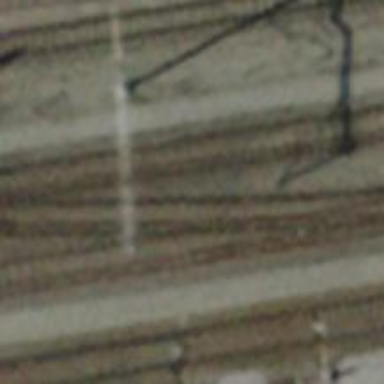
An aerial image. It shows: Single railway track with electrified contact line. It is spur track.